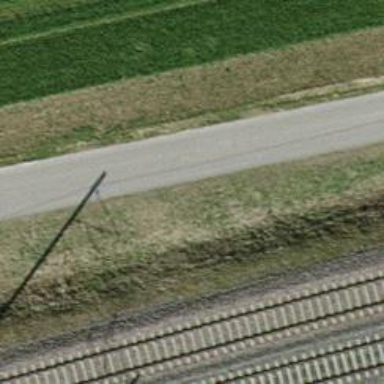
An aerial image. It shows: Asphalt cycleway.